Question: I have a complex sheet in excel which I wish to read into multiple 'pandas.DataFrames'.

Basically, there are 3 dataframes here. One for 'DIRECTION_A', 'DIRECTION_B' and 'TOTAL'.
How do I tell pandas to read each of these dataframes separately? I could use 'iloc' to specify bounds but since I'm iterating over many different spreadsheets, there is a risk of different locations.
Presently, I'm reading all of these columns as one by skipping the top 7 rows:
'''
tmp_df = pd.read_excel(file,sheetname=sheet_name,skiprows=7)
'''
<URL>
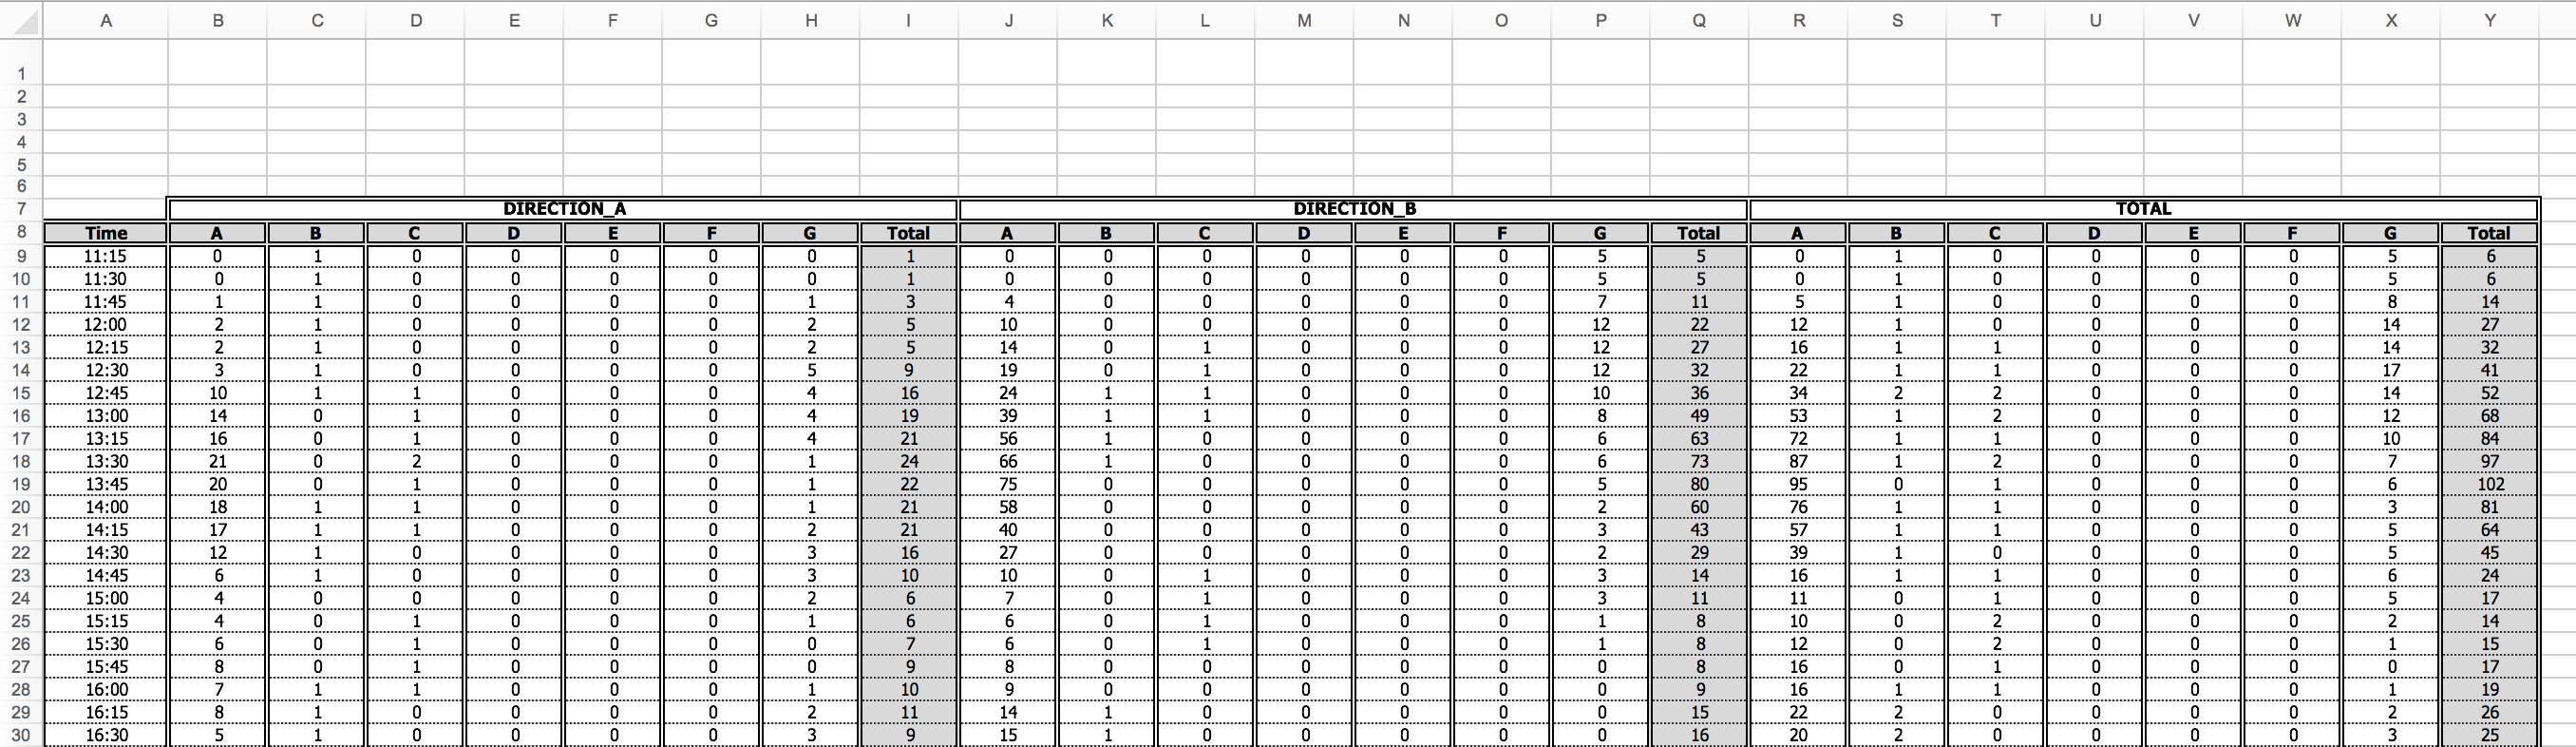
Answer: I do not think that you can tell pandas to read the frames separately, but they can be easily separated after they are read in.
'''
def get_multi_frame_excel(*args, **kwargs):
# read in the frame, with a multi level column index
multi_frame = pd.read_excel(*args, header=[0, 1], **kwargs)
# group the data by the top level column index, and store in dict
frames = {name: group for name, group in
multi_frame.groupby(level=0, axis=1)}
# remove the top level index from the frames
for frame in frames.values():
frame.columns = frame.columns.droplevel(level=0)
# return a dict of frames
return frames
'''
'''
frames = get_multi_frame_excel('SO_split_df.xlsx', skiprows=1)
for name, frame in frames.items():
print('---')
print(name)
print(frame)
'''
'''
---
DIRECTION_A
Time A B C D E F G H
00:00:00 0 0 0 0 0 0 0 0
00:15:00 0 0 0 0 0 0 0 0
00:30:00 0 0 0 0 0 0 0 0
....
09:00:00 3 1 0 0 0 0 1 5
09:15:00 1 0 0 0 0 0 1 2
09:30:00 1 0 0 0 0 0 1 2
---
TOTAL
Time A B C D E F G H
00:00:00 1 0 0 0 0 0 0 1
00:15:00 0 0 0 0 0 0 0 0
00:30:00 0 0 0 0 0 0 0 0
....
09:00:00 7 1 0 0 0 0 1 9
09:15:00 4 0 0 0 0 0 3 7
09:30:00 3 0 0 0 0 0 1 4
---
DIRECTION_B
Time A B C D E F G H
00:00:00 1 0 0 0 0 0 0 1
00:15:00 0 0 0 0 0 0 0 0
00:30:00 0 0 0 0 0 0 0 0
....
09:00:00 4 0 0 0 0 0 0 4
09:15:00 3 0 0 0 0 0 2 5
09:30:00 2 0 0 0 0 0 0 2
'''